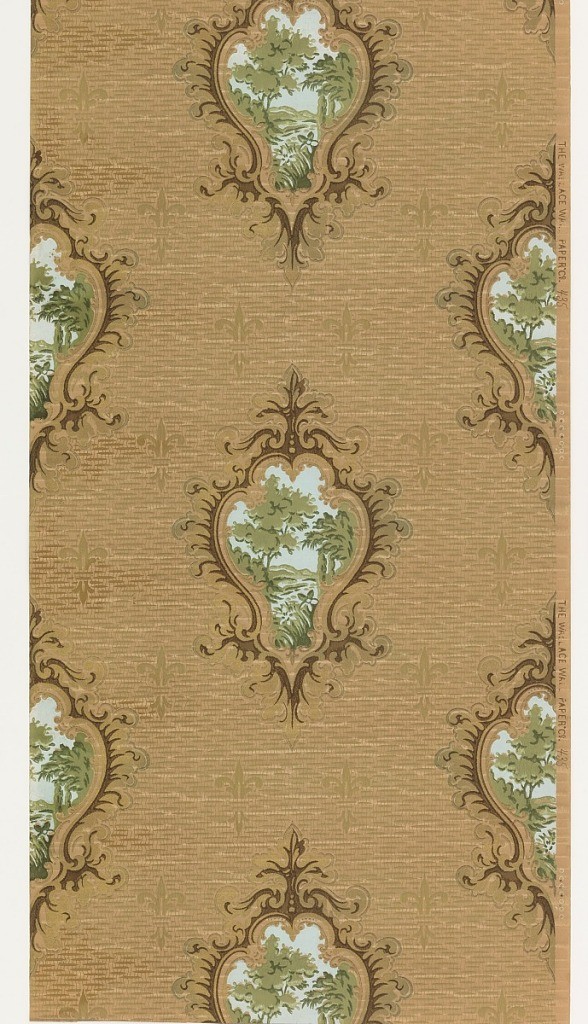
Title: Sidewall
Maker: Wallace Wall-Paper Co., Cortland, New York
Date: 1905–1915
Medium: Machine-printed paper, liquid mica
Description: Landscape medallions with grass, flowers, trees, and rolling hills, printed on textured background with fleur-de-lis.